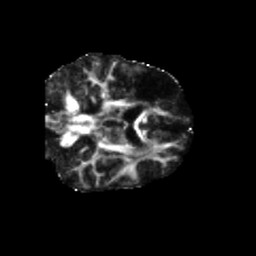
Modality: FA
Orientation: coronal
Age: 75
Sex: male
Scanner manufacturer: siemens
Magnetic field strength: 3 T
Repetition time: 5.47 s
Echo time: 0.0854 s